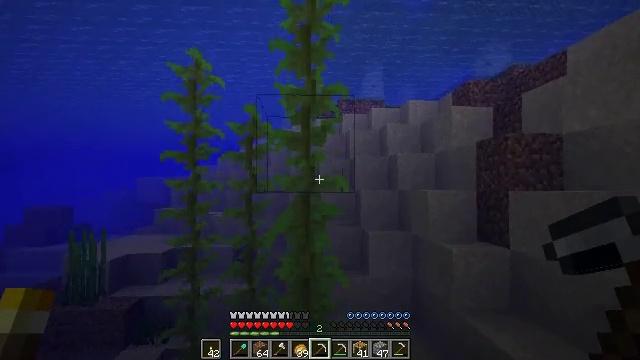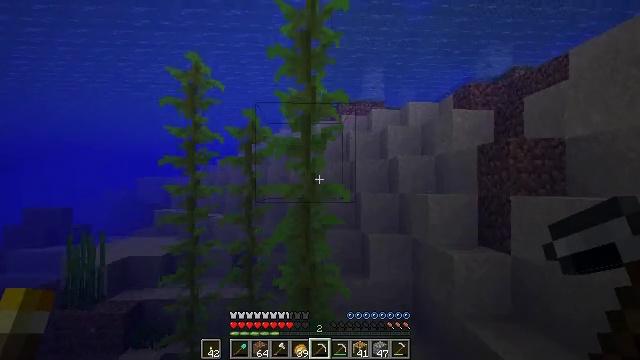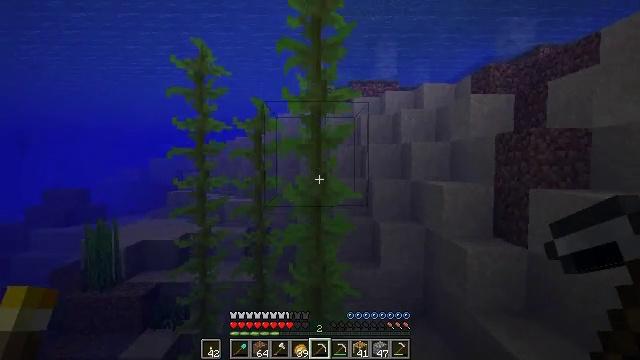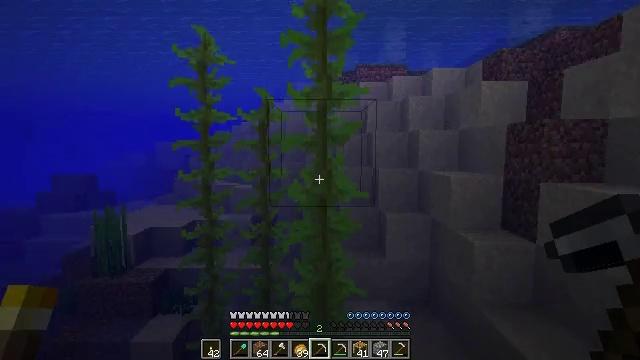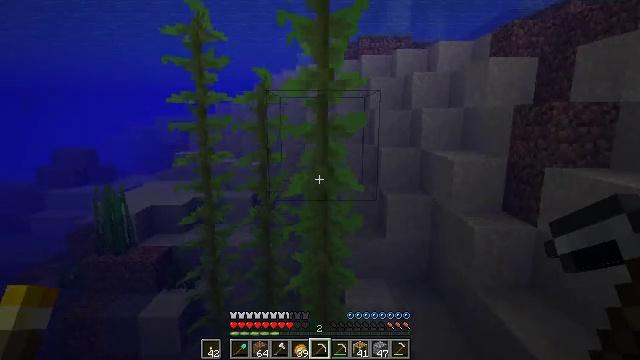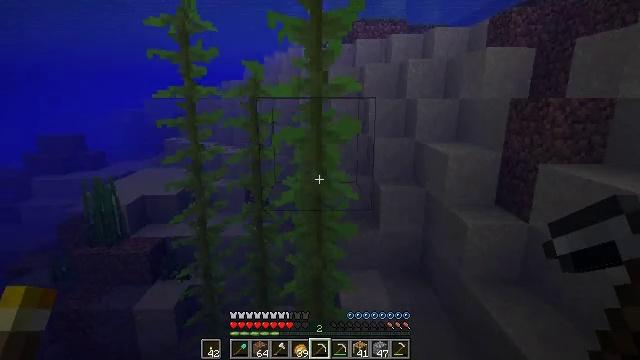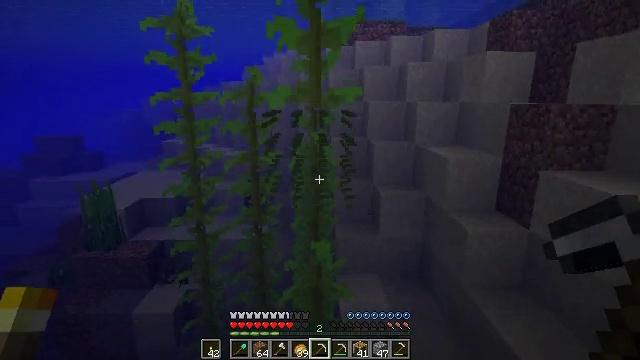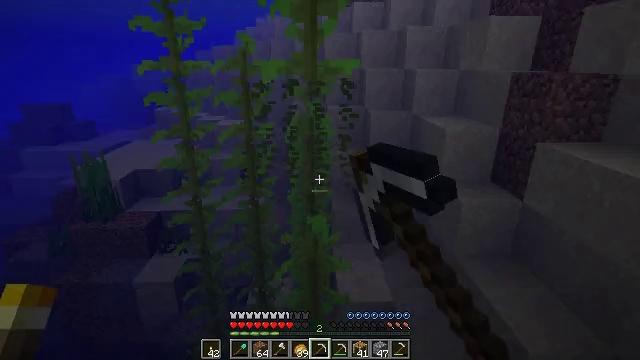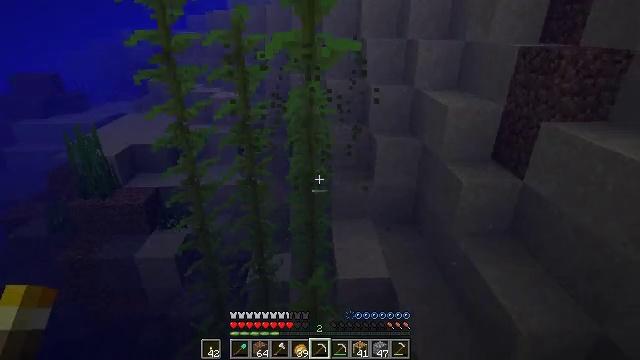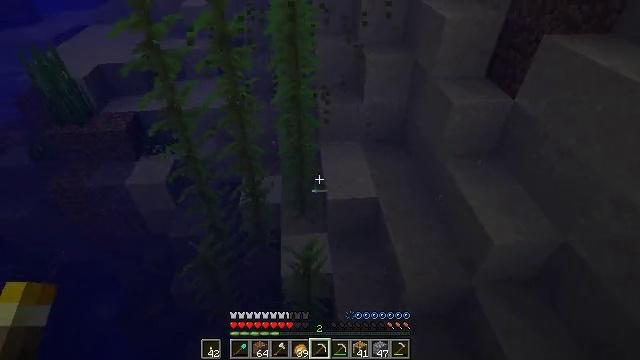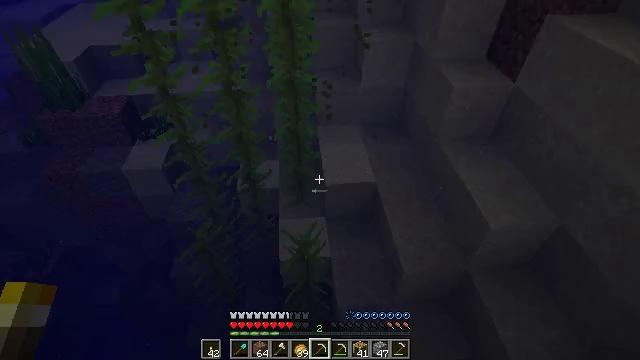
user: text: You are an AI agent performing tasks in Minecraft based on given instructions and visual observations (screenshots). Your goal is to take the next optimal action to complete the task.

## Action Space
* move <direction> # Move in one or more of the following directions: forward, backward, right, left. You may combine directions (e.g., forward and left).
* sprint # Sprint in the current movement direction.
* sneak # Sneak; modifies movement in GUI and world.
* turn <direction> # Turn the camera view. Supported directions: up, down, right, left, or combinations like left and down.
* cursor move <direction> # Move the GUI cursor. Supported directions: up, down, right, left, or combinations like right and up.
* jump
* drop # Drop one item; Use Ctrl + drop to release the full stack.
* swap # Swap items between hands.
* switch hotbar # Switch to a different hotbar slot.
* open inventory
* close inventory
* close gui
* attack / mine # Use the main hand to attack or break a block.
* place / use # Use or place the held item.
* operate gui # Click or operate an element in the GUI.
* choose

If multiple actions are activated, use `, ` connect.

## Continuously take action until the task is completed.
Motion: motion action
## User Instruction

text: Dive and mine the kelp.
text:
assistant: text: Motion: move forward, jump
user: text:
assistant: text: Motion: move forward, turn left and down, jump
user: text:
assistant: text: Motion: move forward, turn left and down, jump
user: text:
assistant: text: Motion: move forward, turn down, jump
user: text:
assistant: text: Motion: move forward, turn right and down, jump
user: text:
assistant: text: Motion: move forward, attack / mine
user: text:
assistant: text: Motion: move forward, turn down, attack / mine
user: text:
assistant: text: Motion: move forward, turn down, attack / mine
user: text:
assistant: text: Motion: move forward, turn right and down, attack / mine
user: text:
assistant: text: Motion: move forward, turn down, attack / mine
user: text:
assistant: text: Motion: attack / mine